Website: lowes
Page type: receipt
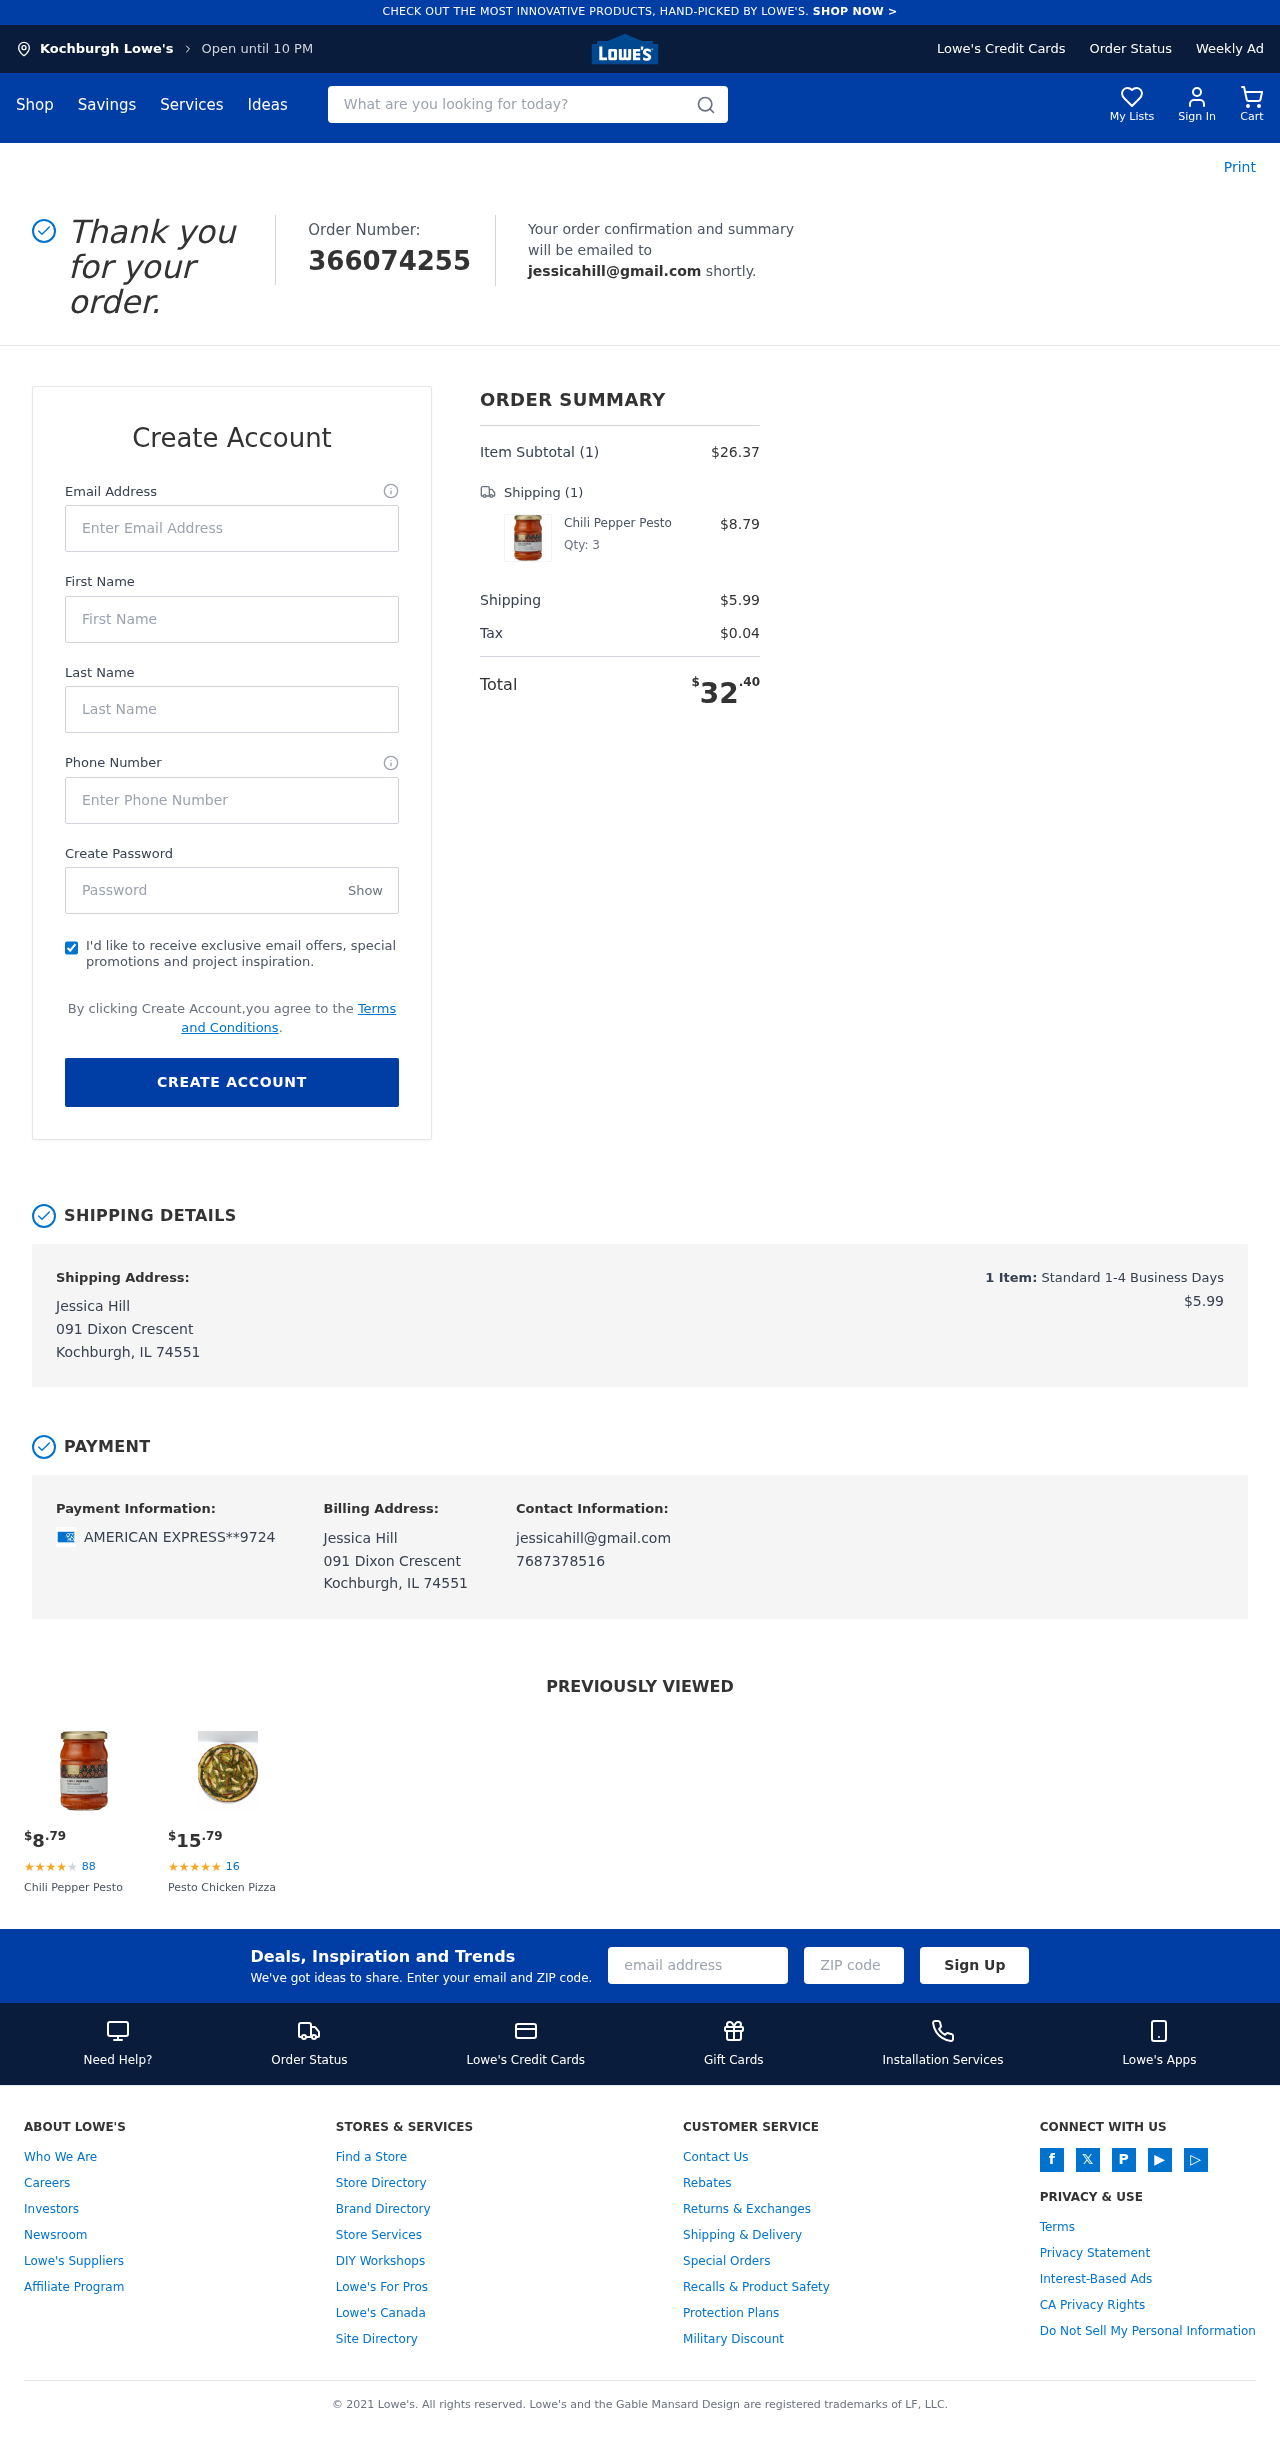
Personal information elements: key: PII_CARD_LAST4
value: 9724
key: PII_CARD_TYPE
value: AMERICAN EXPRESS
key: PII_CITY
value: Kochburgh
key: PII_EMAIL
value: jessicahill@gmail.com
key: PII_FULLNAME
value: Jessica Hill
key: PII_PHONE
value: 7687378516
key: PII_STREET
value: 091 Dixon Crescent
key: PII_FIRSTNAME
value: Jessica
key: PII_LASTNAME
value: Hill
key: PII_CITY_STATE_ZIP
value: Kochburgh, IL 74551
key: PII_FULLNAME2
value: Jessica Hill
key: PII_FULLNAME3
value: Jessica Hill
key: PII_FIRSTNAME2
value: Jessica
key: PII_FIRSTNAME3
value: Jessica
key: PII_LASTNAME2
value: Hill
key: PII_LASTNAME3
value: Hill
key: PII_FIRSTNAME_DERIVED
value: Jessica
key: PII_LASTNAME_DERIVED
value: Hill
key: PII_FULLNAME_DERIVED
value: Jessica Hill
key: PII_NAME_FULL_DERIVED
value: Jessica Hill
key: PII_POSTCODE
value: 74551
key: PII_STATE_ABBR
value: IL
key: PII_POSTCODE_FULL
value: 74551
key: PII_CITY_STATE
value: Kochburgh, IL
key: PII_POSTCODE_NUMERIC
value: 74551
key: PII_EMAIL2
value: jessicahill@gmail.com
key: PII_EMAIL3
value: jessicahill@gmail.com
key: PII_PHONE_LINE
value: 8516
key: PII_PHONE_SUFFIX
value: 8516
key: PII_PHONE2
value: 7687378516
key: PII_PHONE3
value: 7687378516
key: PII_PHONE_NUMERIC
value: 7687378516
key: PII_PHONE_LINE_NUMERIC
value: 8516
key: PII_PHONE_SUFFIX_NUMERIC
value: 8516
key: PII_PHONE2_NUMERIC
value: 7687378516
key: PII_PHONE3_NUMERIC
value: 7687378516
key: PII_PHONE_DIGITS
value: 7687378516
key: PII_PHONE_LAST4
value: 8516
Product elements: key: PRODUCT1_NAME
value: Chili Pepper Pesto
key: PRODUCT1_PRICE
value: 8.79
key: PRODUCT1_QUANTITY
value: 3
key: PRODUCT2_NAME
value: Pesto Chicken Pizza
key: PRODUCT2_NUM_RATINGS
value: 16
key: PRODUCT2_PRICE
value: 15.79
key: PRODUCT1_PRICE2
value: $8.79
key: PRODUCT1_RATING2
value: ★
★
★
★
★
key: PRODUCT1_NUM_RATINGS2
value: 88
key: PRODUCT1_NAME2
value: Chili Pepper Pesto
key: PRODUCT2_RATING
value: ★
★
★
★
★
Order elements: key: ORDER_ID
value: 366074255
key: ORDER_NUM_ITEMS
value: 1
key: ORDER_SUBTOTAL
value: $26.37
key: ORDER_NUM_ITEMS2
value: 1
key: ORDER_SHIPPING_COST
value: $5.99
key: ORDER_TAX
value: $0.04
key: ORDER_TOTAL
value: $32.40
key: ORDER_NUM_ITEMS3
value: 1
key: ORDER_SHIPPING_COST2
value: $5.99
Search elements: key: HEADER_SEARCH
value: What are you looking for today?